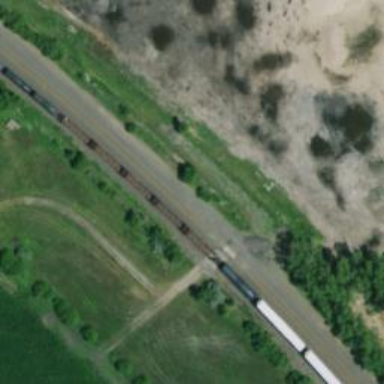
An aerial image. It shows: Railway track.